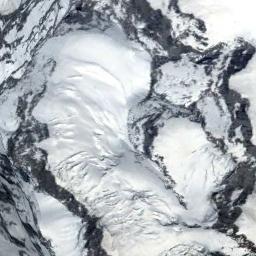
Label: snowberg